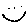
Label: smiley face